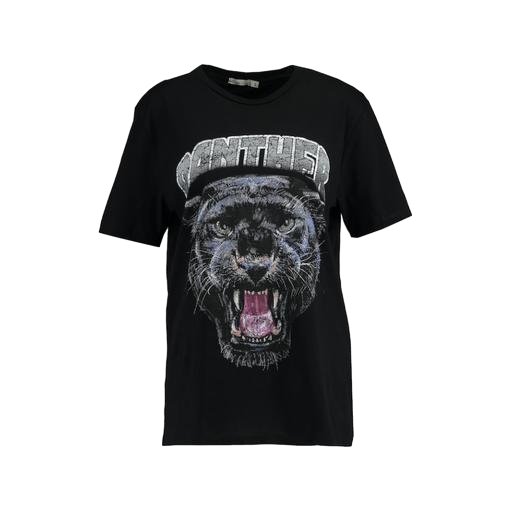
black leopard print t-shirt, graphic t-shirt, black medusa animal-print jersey t-shirt, white background